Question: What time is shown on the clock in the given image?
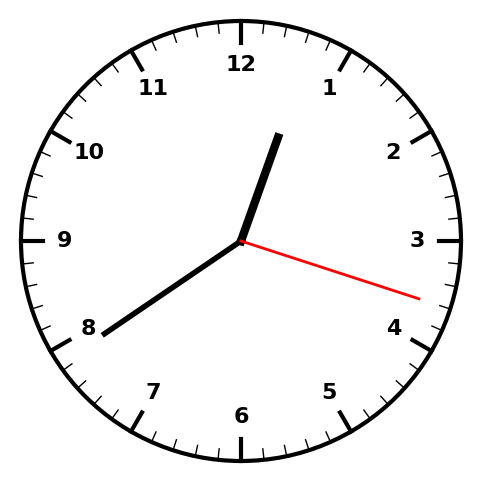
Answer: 12:39:18